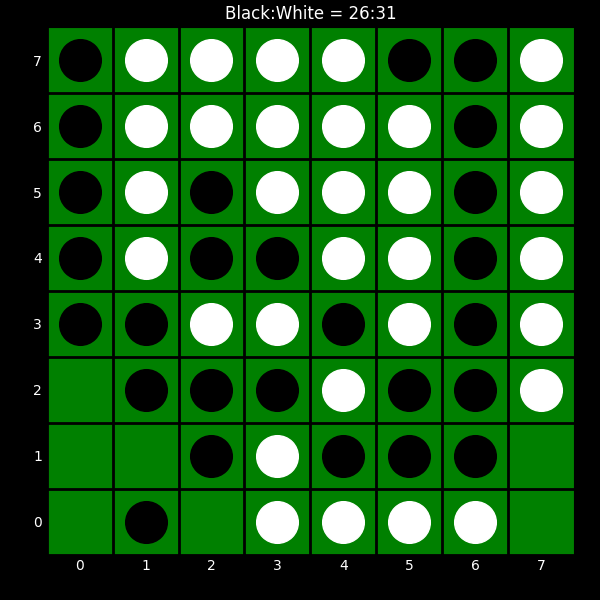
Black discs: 26
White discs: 31